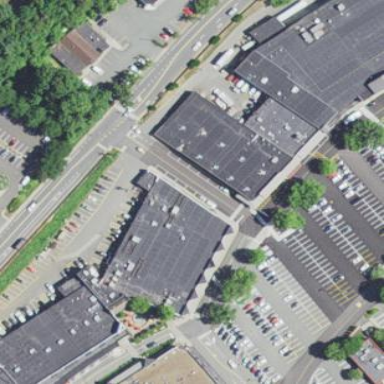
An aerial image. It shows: Retail building.